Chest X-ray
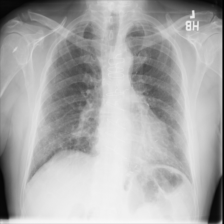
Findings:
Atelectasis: negative
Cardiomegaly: negative
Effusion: negative
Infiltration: negative
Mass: negative
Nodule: negative
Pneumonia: negative
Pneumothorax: negative
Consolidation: negative
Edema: negative
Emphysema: negative
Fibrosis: negative
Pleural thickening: negative
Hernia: negative